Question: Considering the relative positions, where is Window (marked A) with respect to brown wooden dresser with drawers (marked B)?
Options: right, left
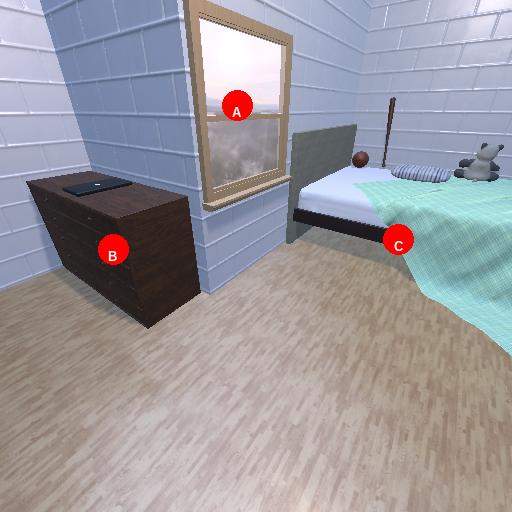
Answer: right